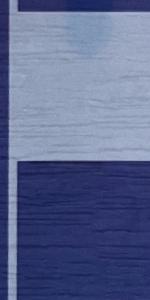
Label: Empty